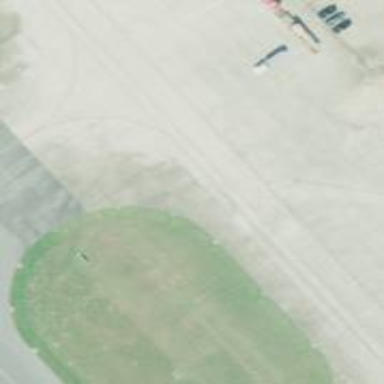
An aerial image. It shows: View of taxiway at the airport.